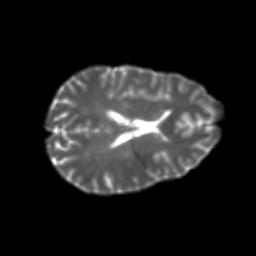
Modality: T2w
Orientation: axial
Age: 26
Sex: male
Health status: healthy
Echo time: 0.074 s